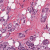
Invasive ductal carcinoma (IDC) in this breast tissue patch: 1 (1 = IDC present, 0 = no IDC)